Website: crate-barrel
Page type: billing-address
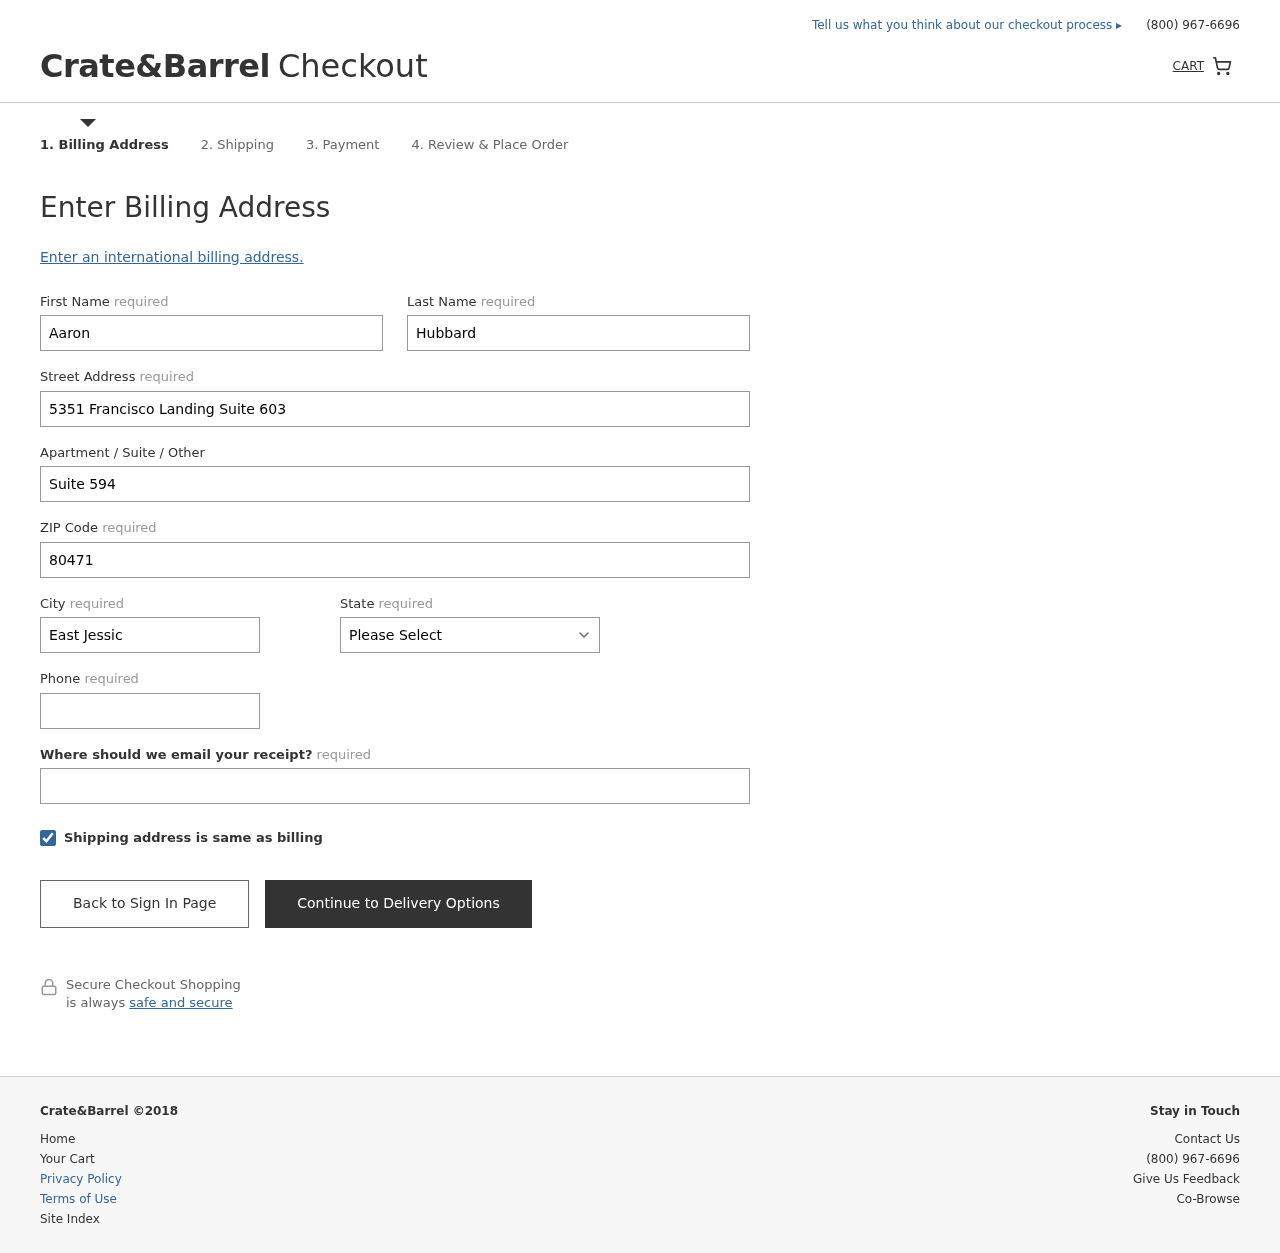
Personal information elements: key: PII_STATE
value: Missouri
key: PII_FIRSTNAME
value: Aaron
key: PII_LASTNAME
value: Hubbard
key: PII_STREET
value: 5351 Francisco Landing Suite 603
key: PII_STREET2
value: Suite 594
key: PII_POSTCODE
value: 80471
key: PII_CITY
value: East Jessicamouth
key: PII_PHONE
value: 9973529771
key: PII_EMAIL
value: aaron.hubbard@hotmail.com